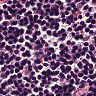
Metastatic tissue present: no